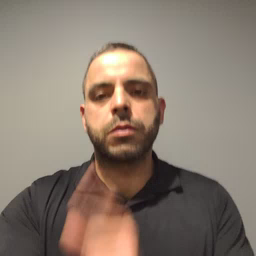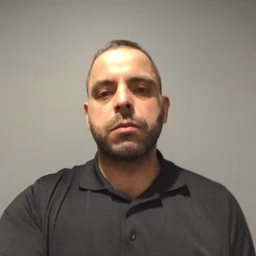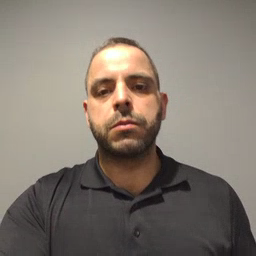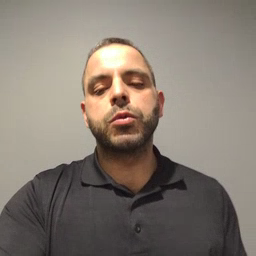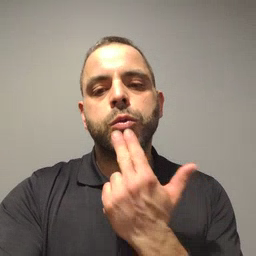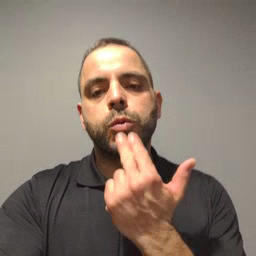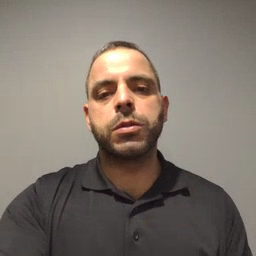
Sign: cute